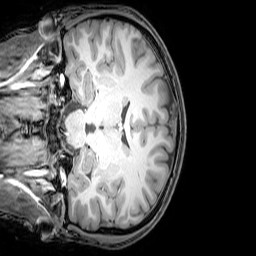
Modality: T1w
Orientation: coronal
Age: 21
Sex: male
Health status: healthy
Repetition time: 0.081 s
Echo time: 0.037 s